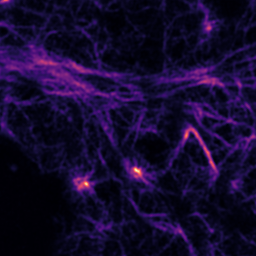
Label: Super-resolution F-actin image